Interaction volume radius: 5 \u00c5
Interaction volume height: 10 \u00c5
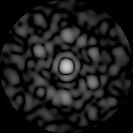
Disorder parameter: 0.8358